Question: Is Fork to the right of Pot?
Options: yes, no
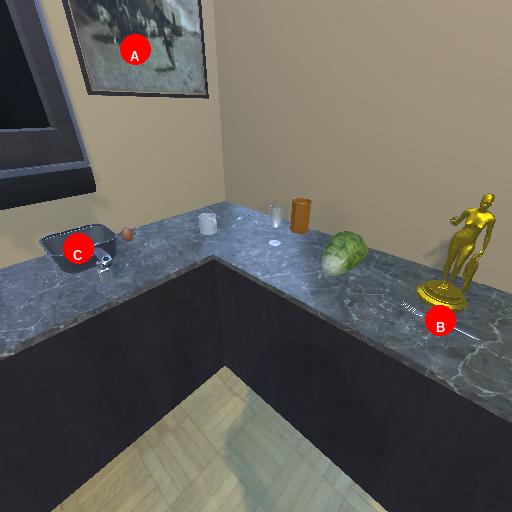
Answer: yes